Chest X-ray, AP view. Patient: 53 years old, sex M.
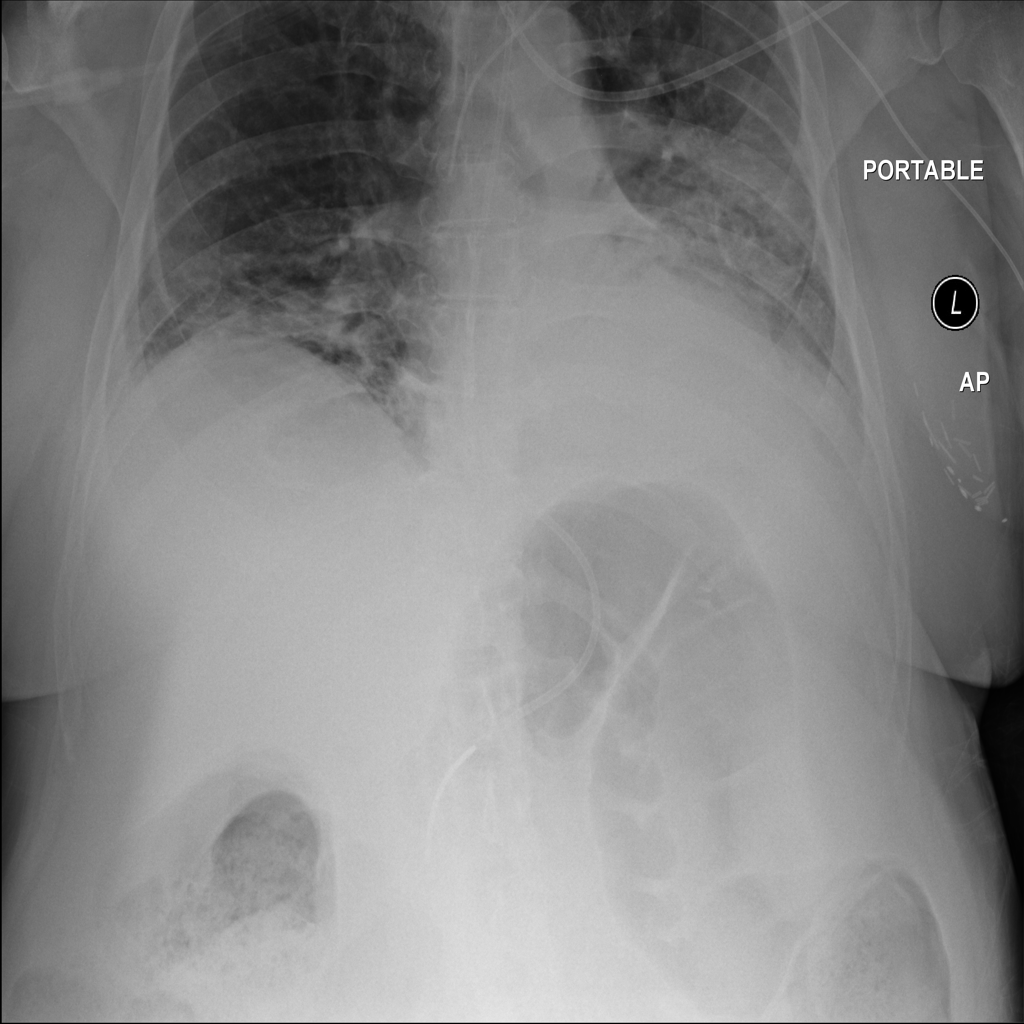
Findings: Infiltration